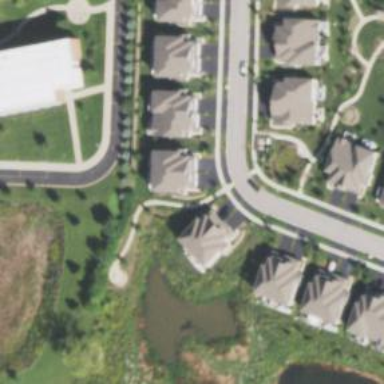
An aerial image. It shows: Residential road with asphalt surface and separate sidewalk.